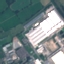
Land use / land cover class: Industrial